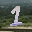
Label: 1